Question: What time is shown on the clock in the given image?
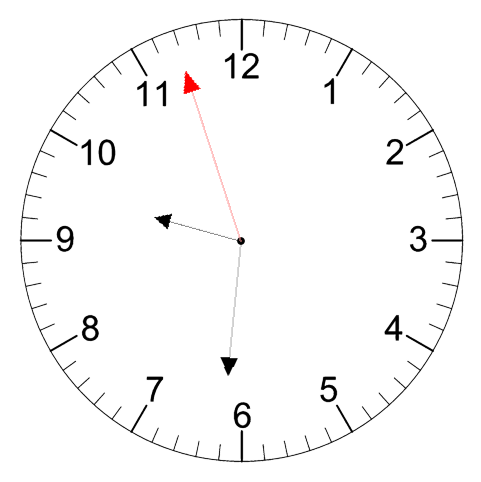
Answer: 09:30:57